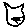
Label: cat